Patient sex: M
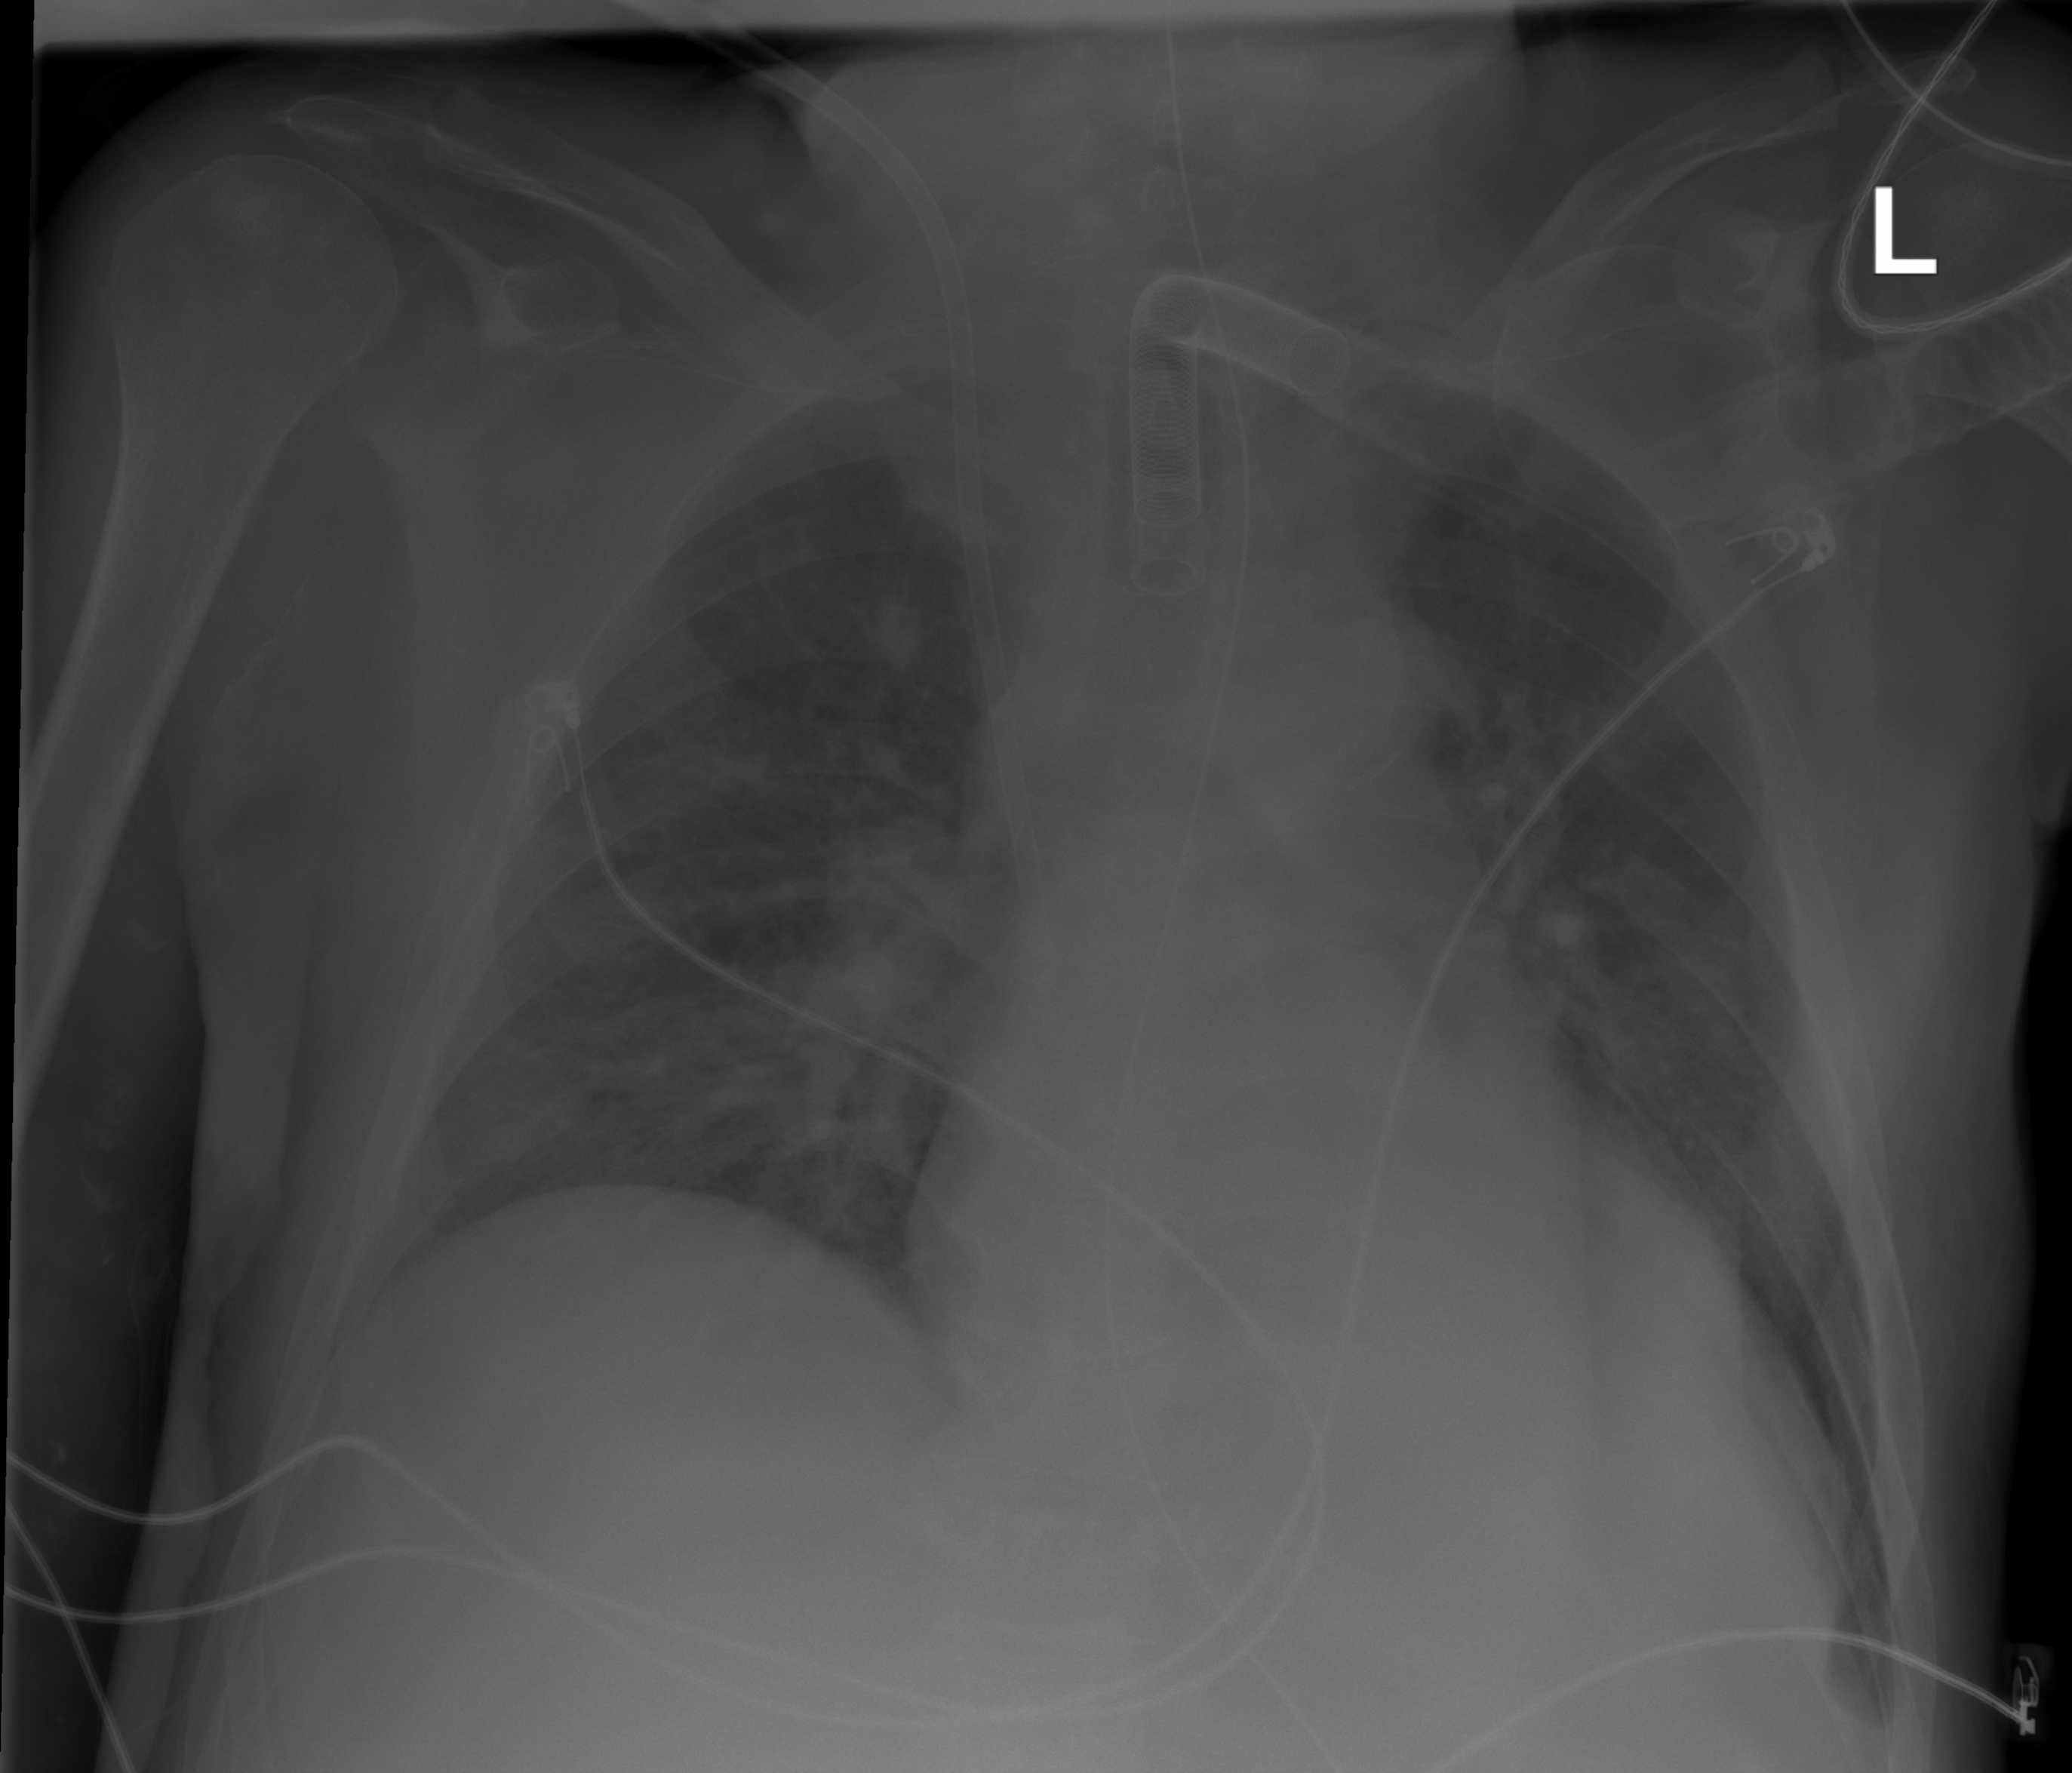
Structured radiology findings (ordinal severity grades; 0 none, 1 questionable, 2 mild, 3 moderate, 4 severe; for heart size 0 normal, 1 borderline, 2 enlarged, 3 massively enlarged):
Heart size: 2
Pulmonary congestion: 2
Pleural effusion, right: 0
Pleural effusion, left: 1
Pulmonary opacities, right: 2
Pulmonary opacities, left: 2
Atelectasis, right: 0
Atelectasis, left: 0